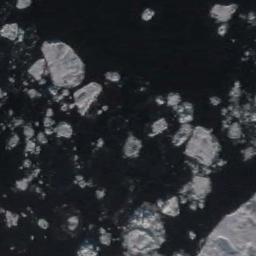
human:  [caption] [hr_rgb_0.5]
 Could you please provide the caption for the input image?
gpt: There are many ice on the dark blue sea .

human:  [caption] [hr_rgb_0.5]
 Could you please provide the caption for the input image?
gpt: Sea ice is surrounded by water .

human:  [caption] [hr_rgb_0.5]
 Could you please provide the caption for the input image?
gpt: A group of sparse ice cubes floating on the blue sea .

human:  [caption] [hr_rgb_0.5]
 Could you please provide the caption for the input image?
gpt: A lot of sea ice of different sizes floats in the deep blue sea .

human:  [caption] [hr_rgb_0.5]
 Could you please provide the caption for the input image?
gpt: There are many pieces of sea ice .